Interaction volume radius: 5 \u00c5
Interaction volume height: 20 \u00c5
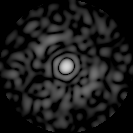
Disorder parameter: 0.843